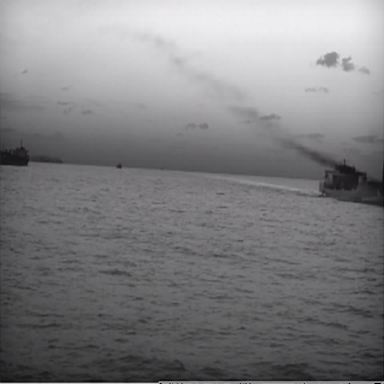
There are two liners in the infrared image.